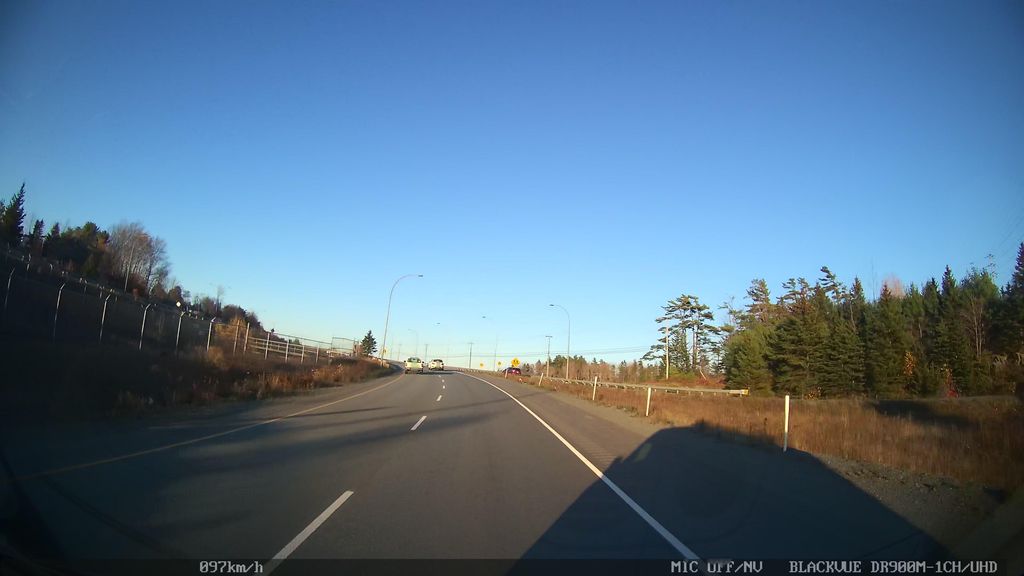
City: halifax